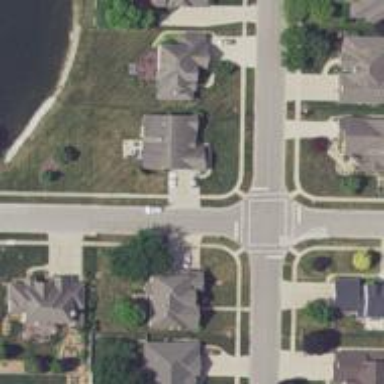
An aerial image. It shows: Solid crossing edge road marking.